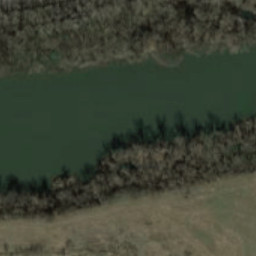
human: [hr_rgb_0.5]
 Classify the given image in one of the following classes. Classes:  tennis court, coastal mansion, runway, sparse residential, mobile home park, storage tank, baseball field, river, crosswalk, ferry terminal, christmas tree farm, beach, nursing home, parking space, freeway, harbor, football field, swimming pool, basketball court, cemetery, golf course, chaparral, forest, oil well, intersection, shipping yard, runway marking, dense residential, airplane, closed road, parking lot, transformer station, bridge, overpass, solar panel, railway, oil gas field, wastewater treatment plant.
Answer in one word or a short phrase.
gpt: river